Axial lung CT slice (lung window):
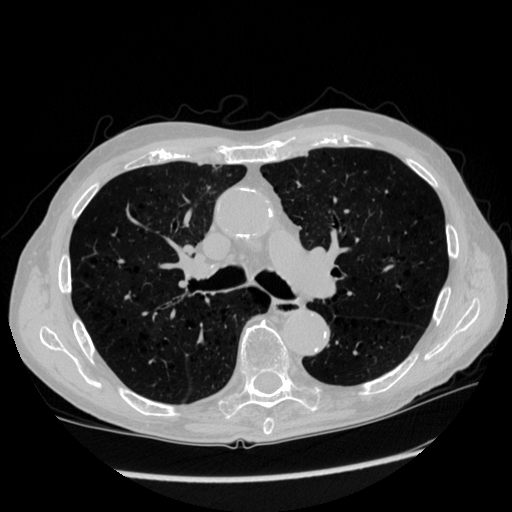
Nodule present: no